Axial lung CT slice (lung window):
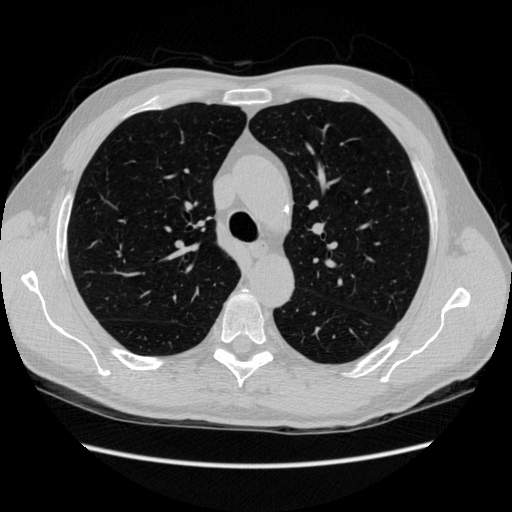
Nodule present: no